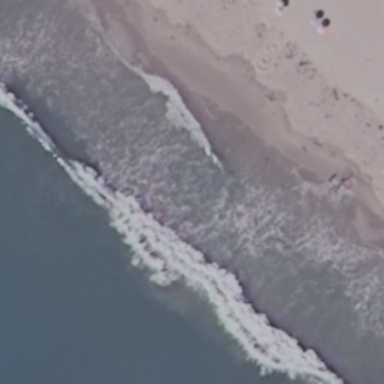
This is a beach with blue-green waters and sand .